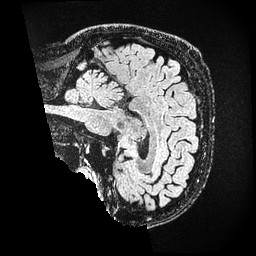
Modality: FLAIR
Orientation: sagittal
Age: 40
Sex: male
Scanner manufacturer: ge
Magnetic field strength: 3 T
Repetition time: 4.802 s
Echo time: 0.117 s